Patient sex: F
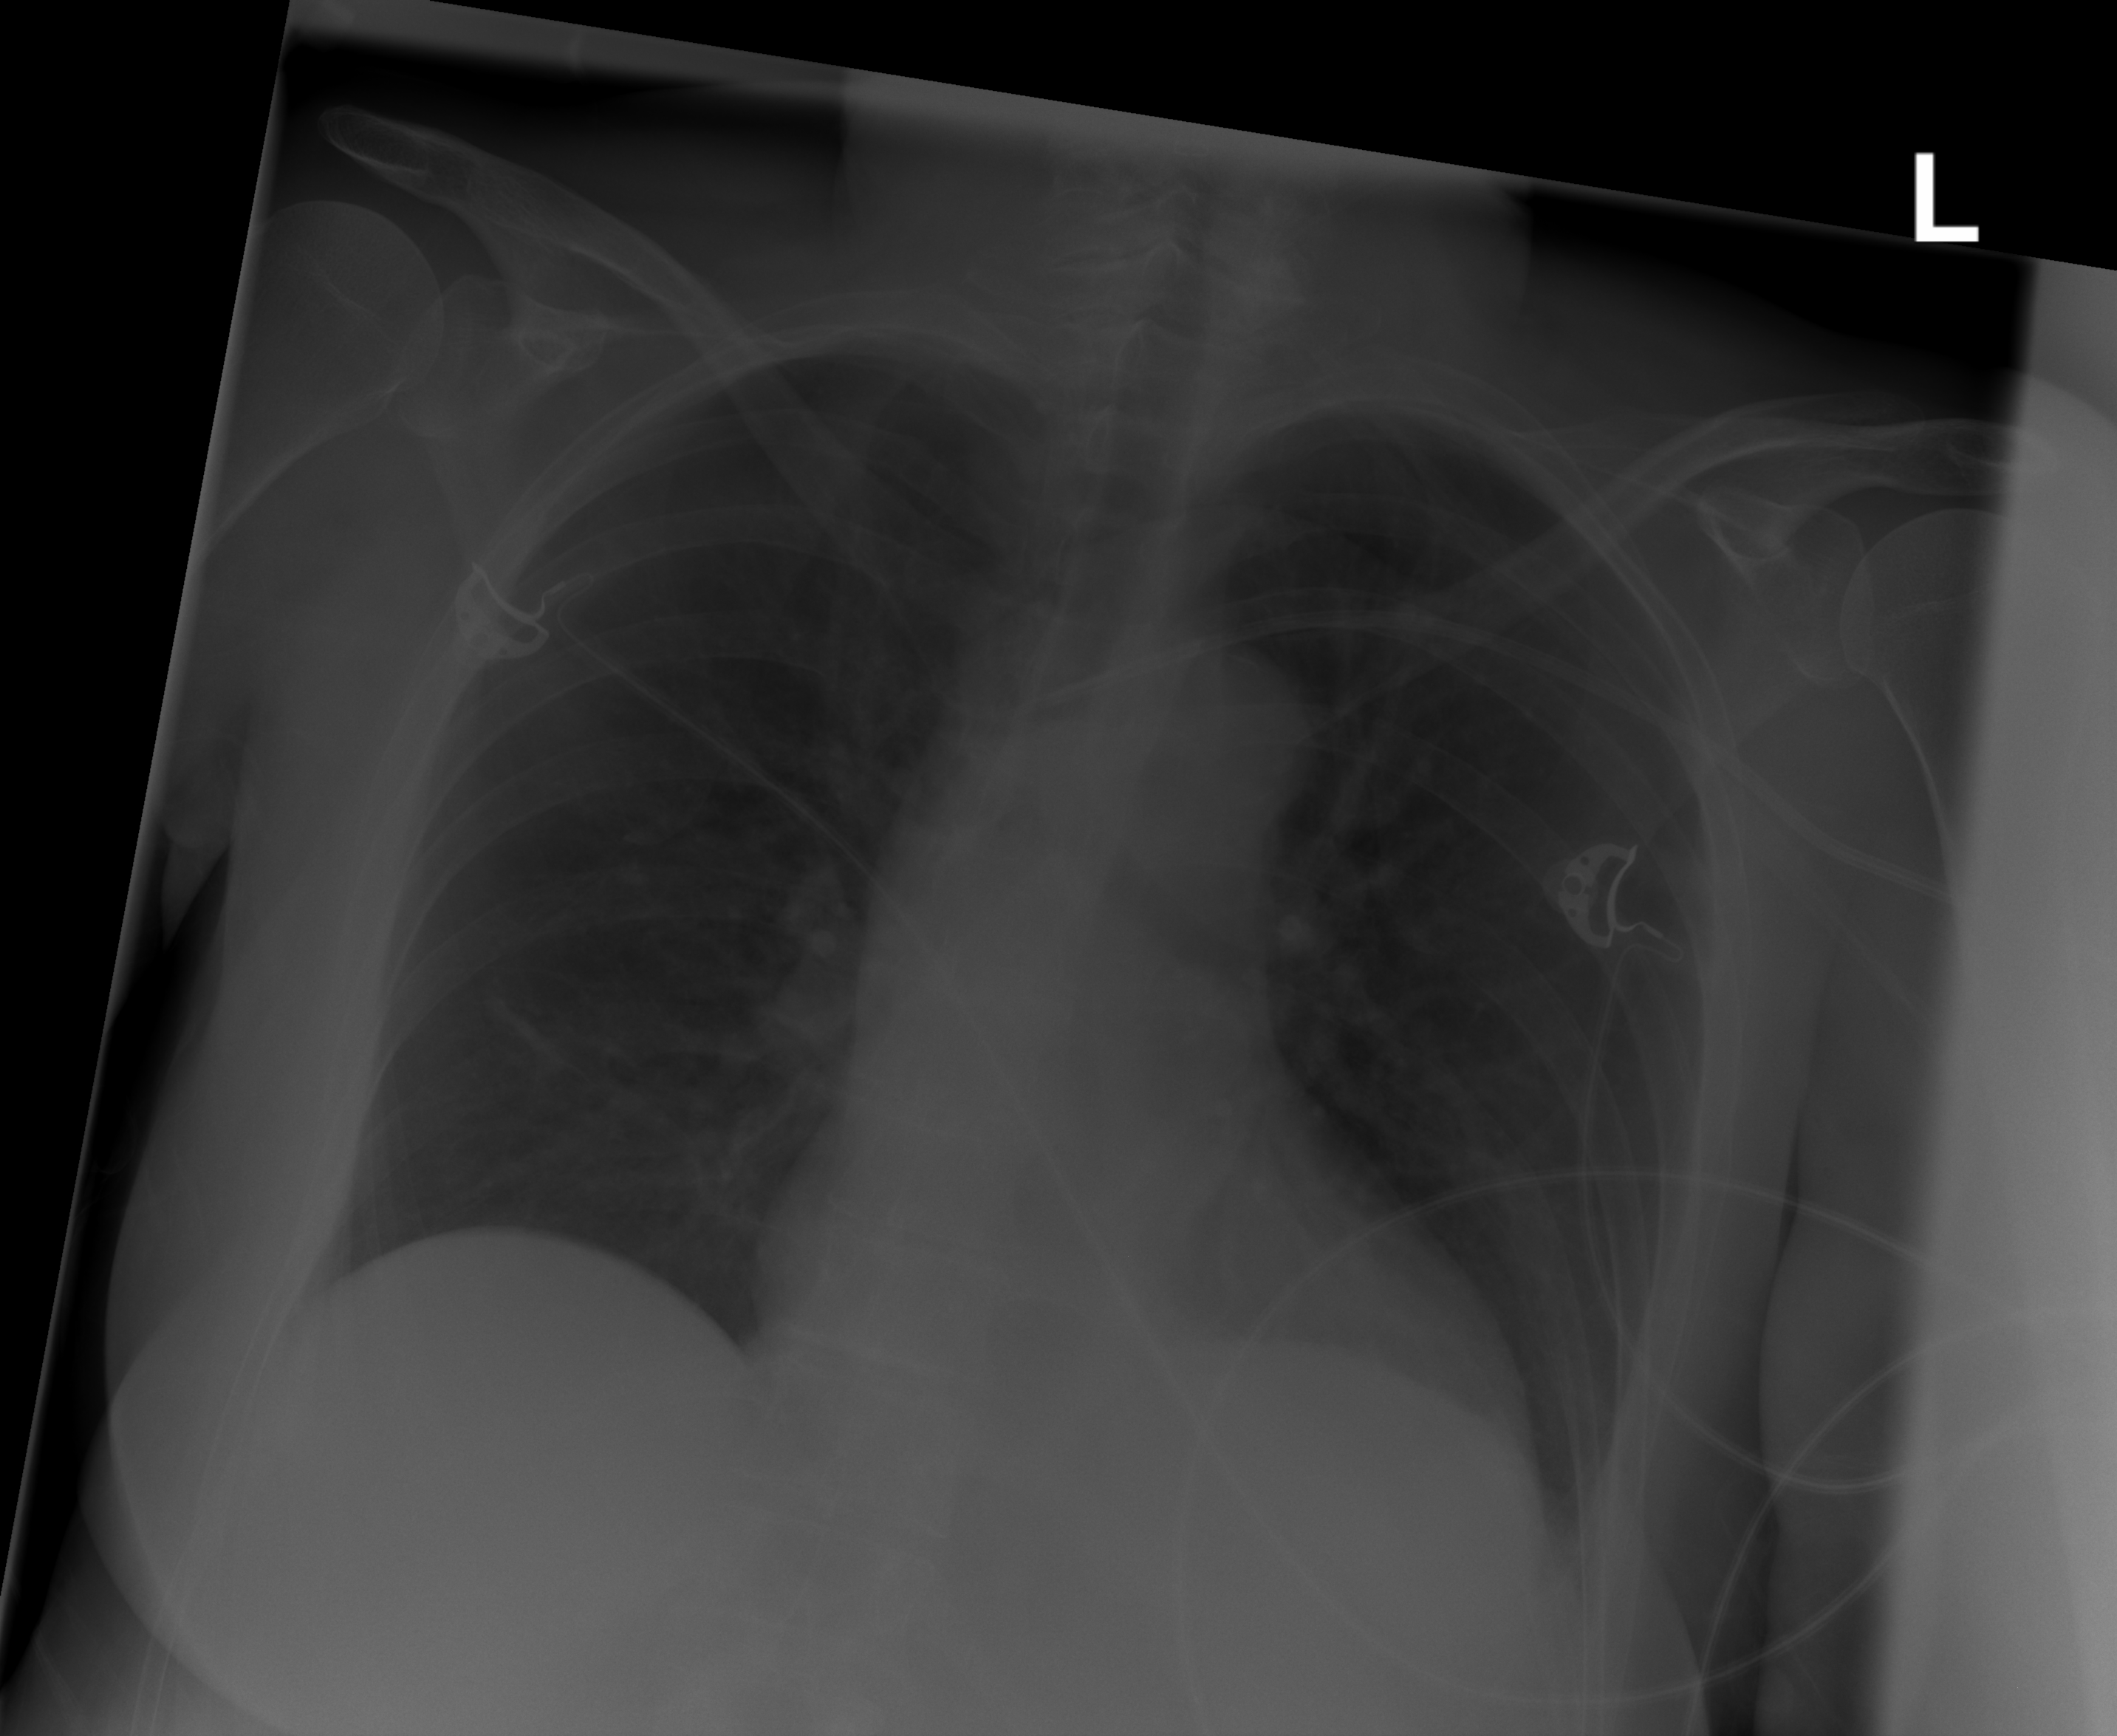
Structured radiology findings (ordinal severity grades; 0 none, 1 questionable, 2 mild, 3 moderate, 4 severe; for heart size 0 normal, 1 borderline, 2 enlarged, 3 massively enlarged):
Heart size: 0
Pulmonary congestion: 0
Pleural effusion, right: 0
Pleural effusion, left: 2
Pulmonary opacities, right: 0
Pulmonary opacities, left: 0
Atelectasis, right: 0
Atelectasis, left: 2